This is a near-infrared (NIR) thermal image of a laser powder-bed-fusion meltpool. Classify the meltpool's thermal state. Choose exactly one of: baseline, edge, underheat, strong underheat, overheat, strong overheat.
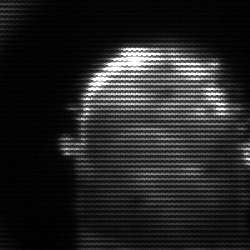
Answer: baseline